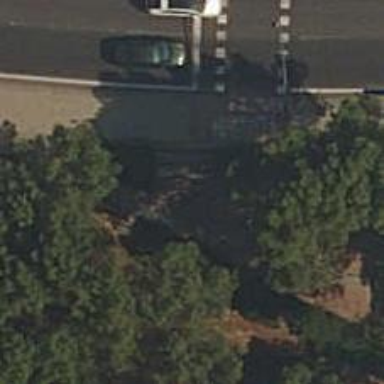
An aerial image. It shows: Road with steps.